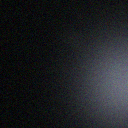
Screen state: off